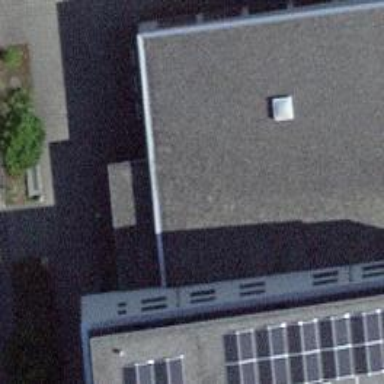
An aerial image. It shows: Community centre.